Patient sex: F
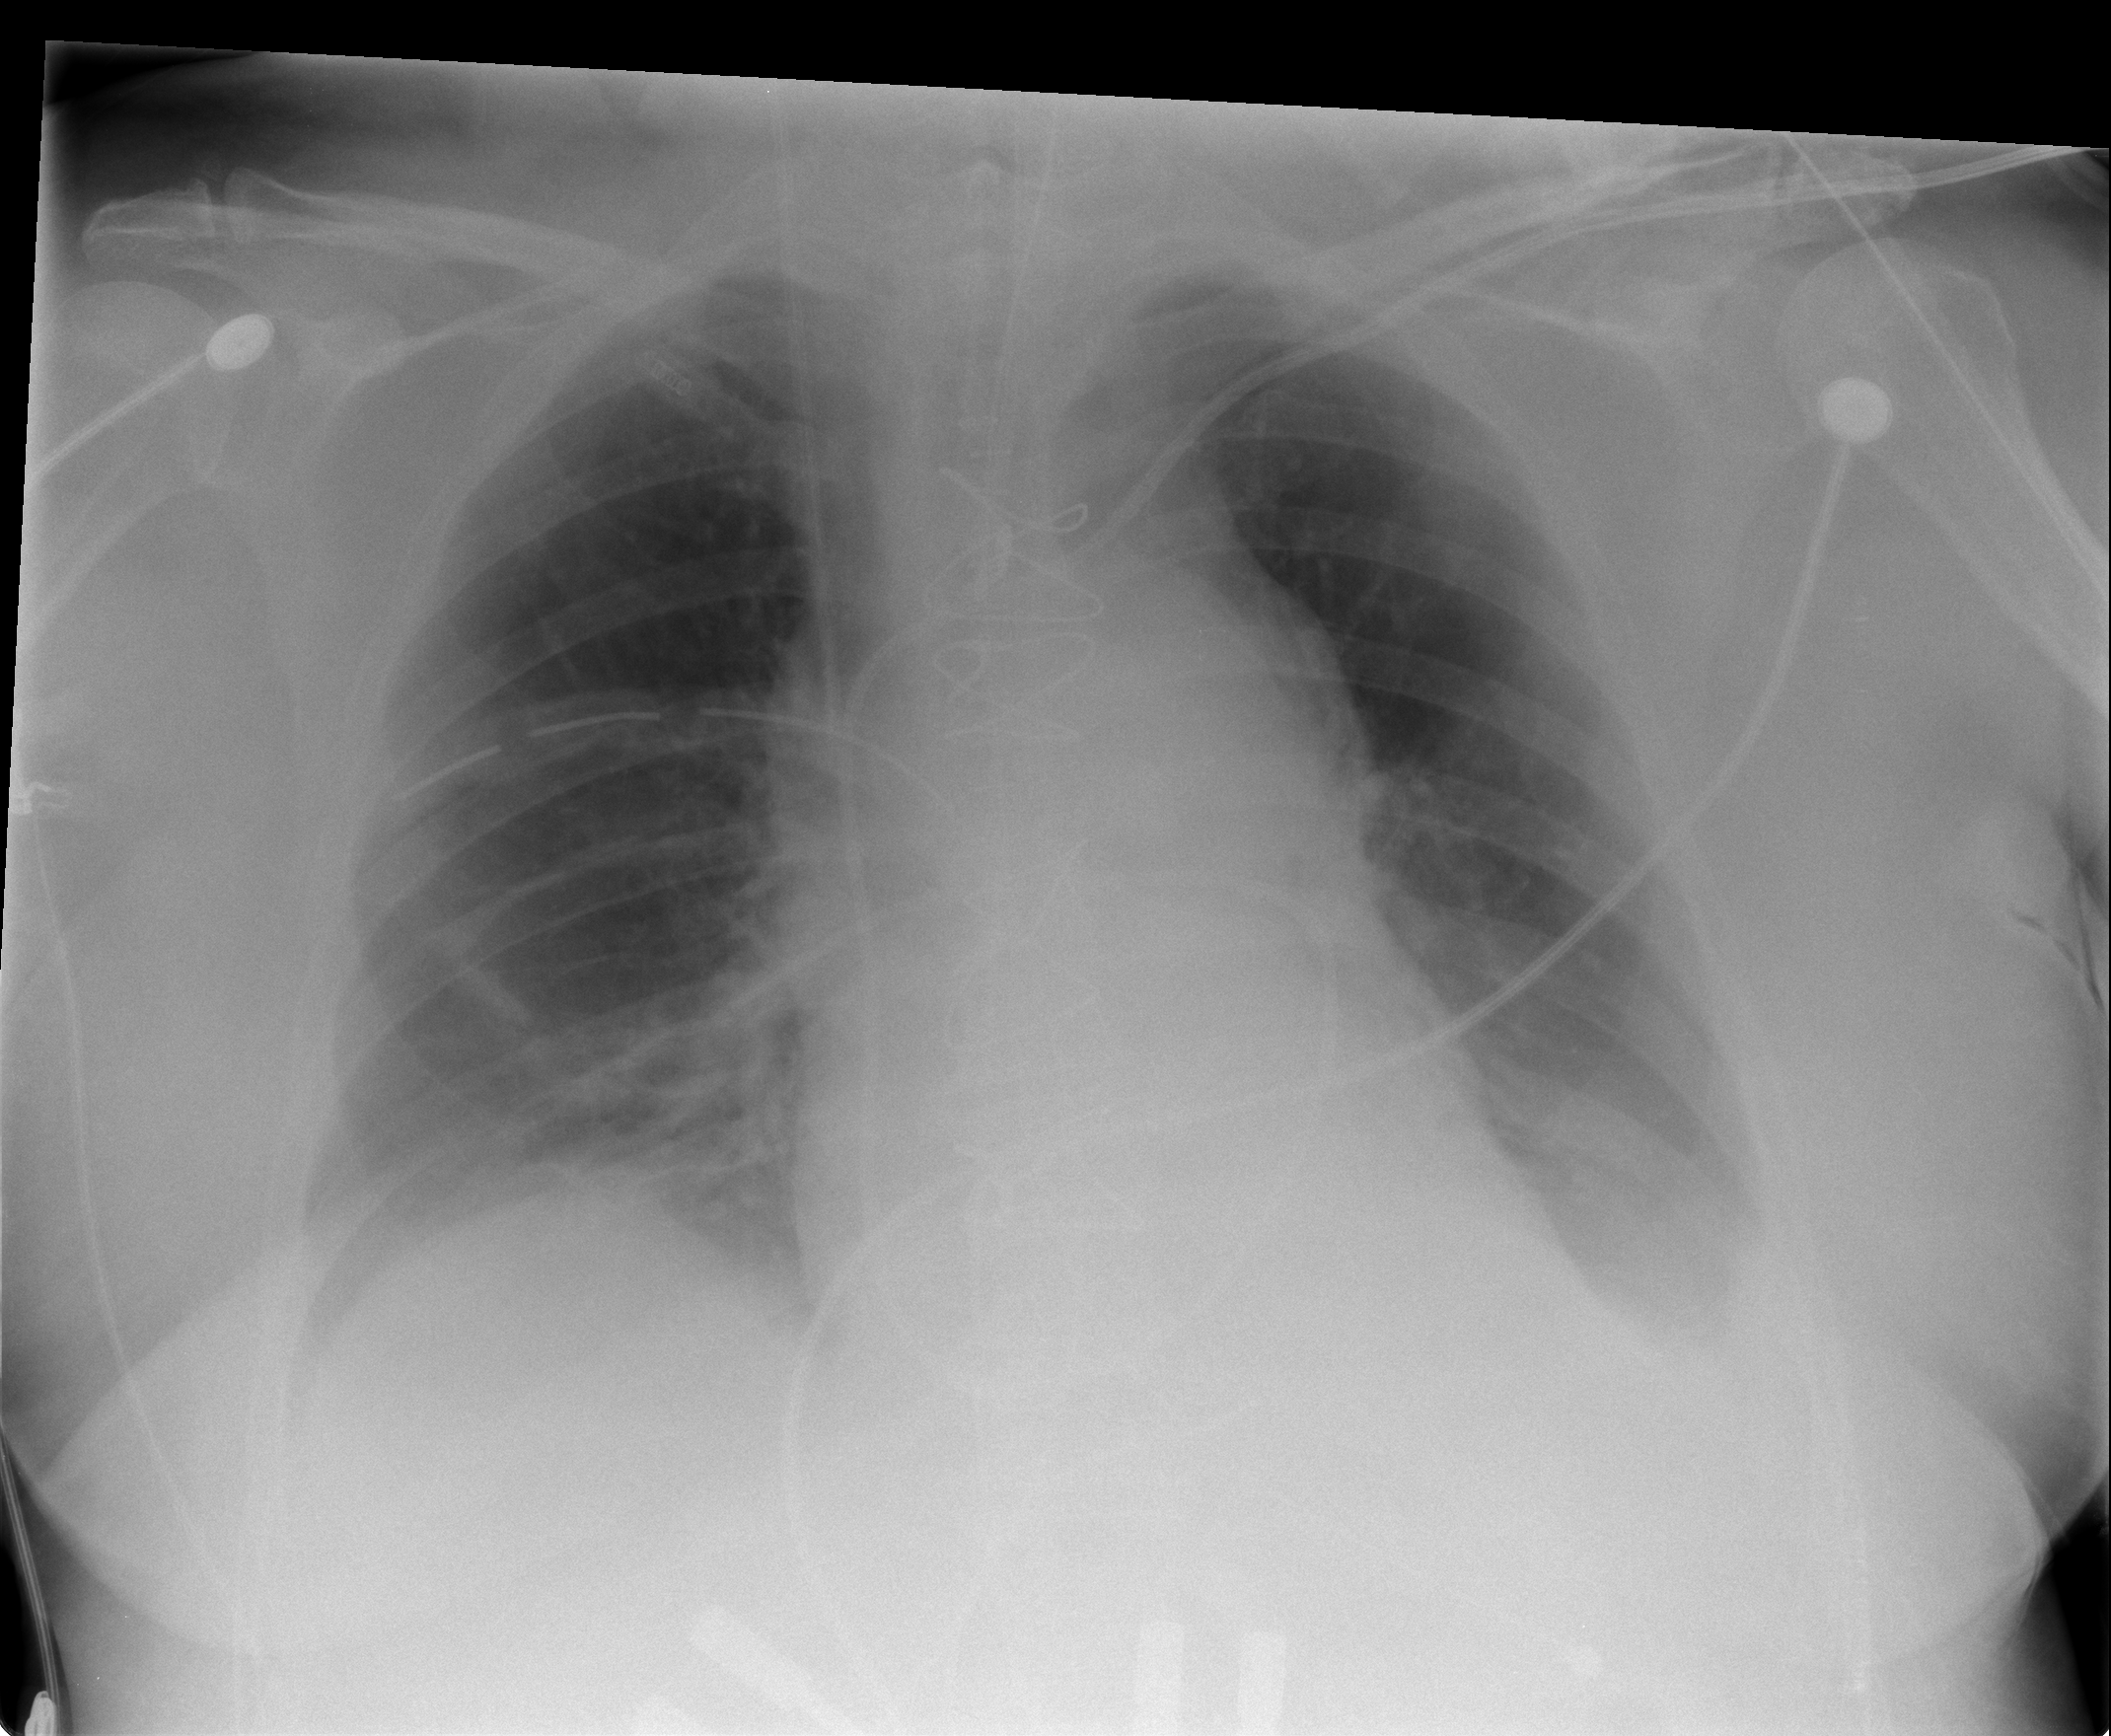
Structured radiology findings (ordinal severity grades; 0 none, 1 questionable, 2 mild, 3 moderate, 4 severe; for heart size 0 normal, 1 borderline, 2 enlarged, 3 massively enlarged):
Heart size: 1
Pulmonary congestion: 2
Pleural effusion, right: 2
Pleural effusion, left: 2
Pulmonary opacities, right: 1
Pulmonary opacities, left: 0
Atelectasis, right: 3
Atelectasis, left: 3